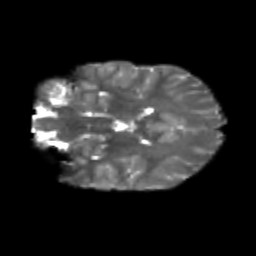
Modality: T2w
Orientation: coronal
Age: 9
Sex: male
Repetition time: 9.4 s
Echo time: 0.089 s